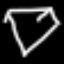
Label: diamond